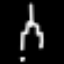
Label: The Eiffel Tower